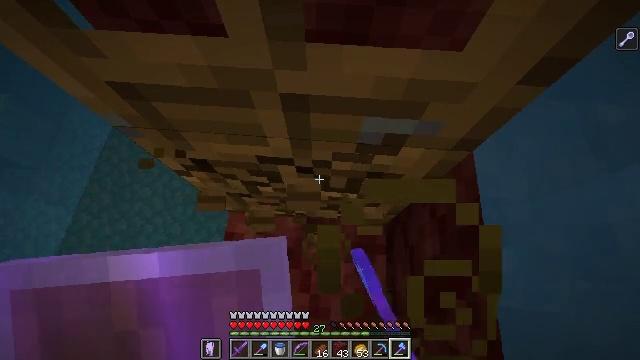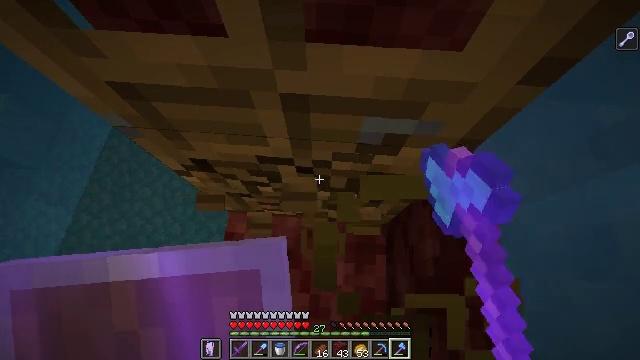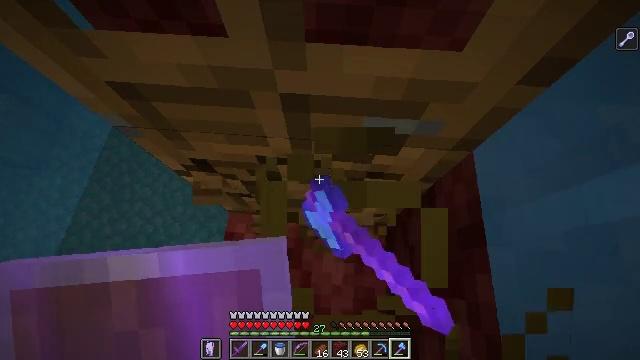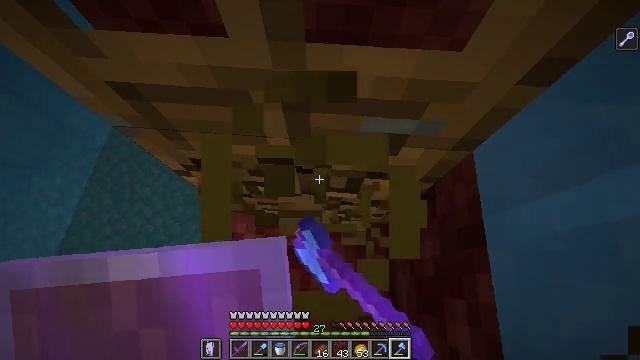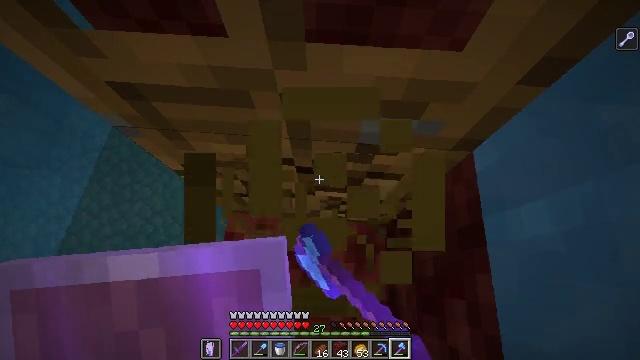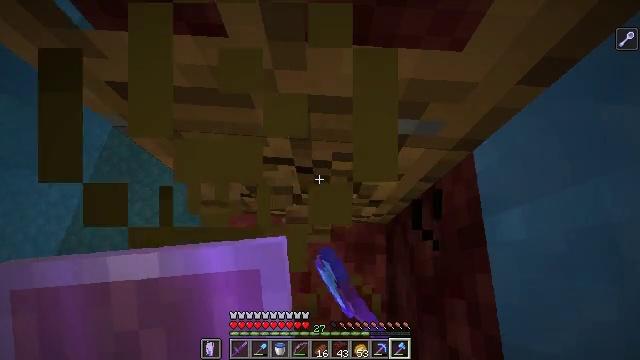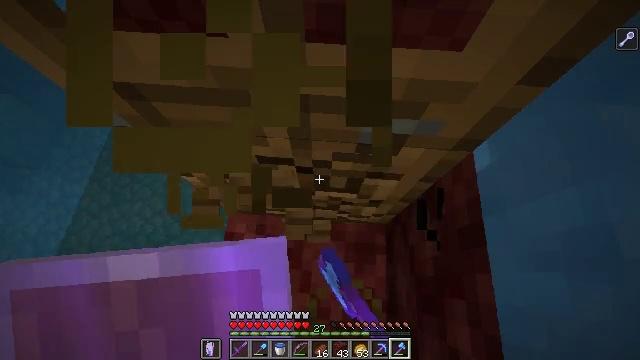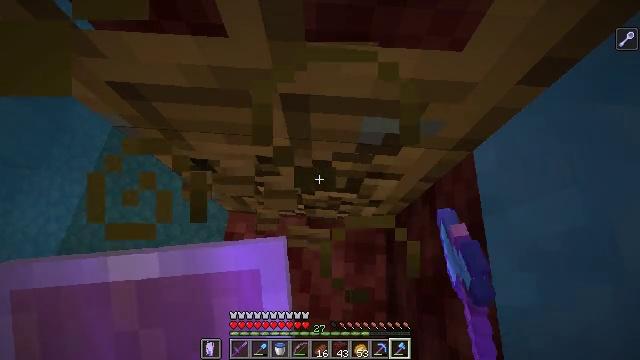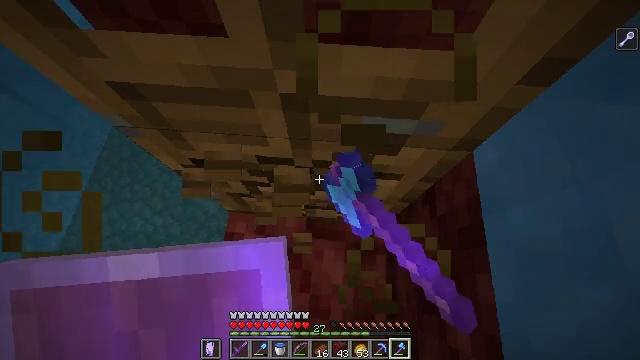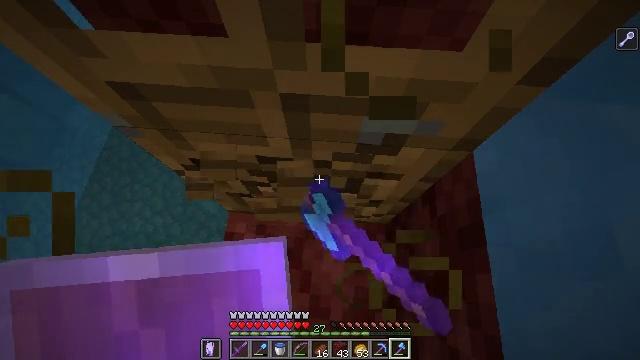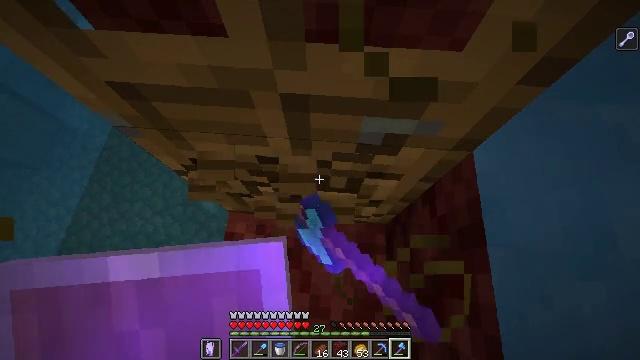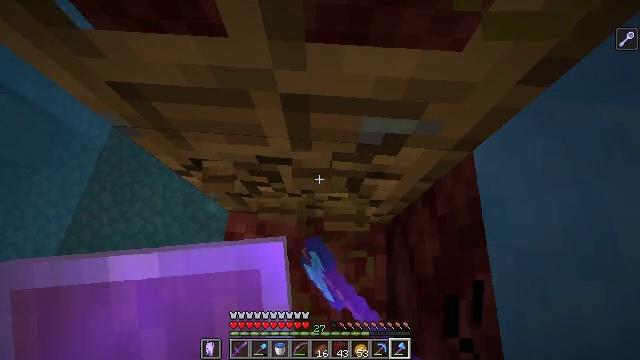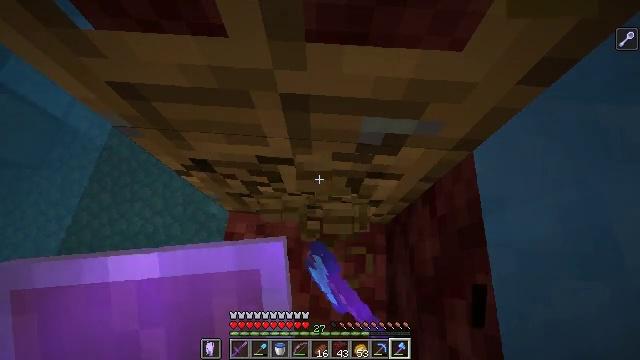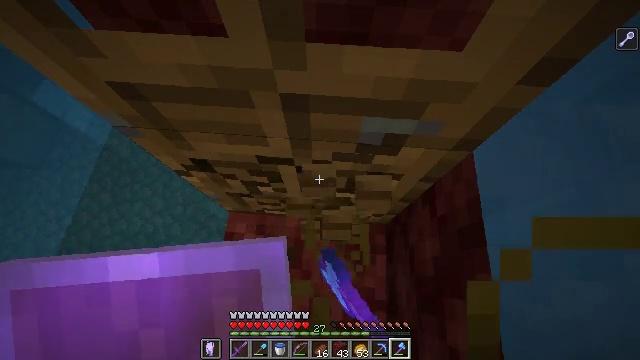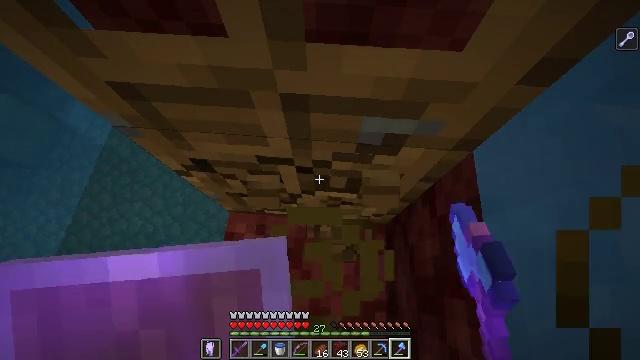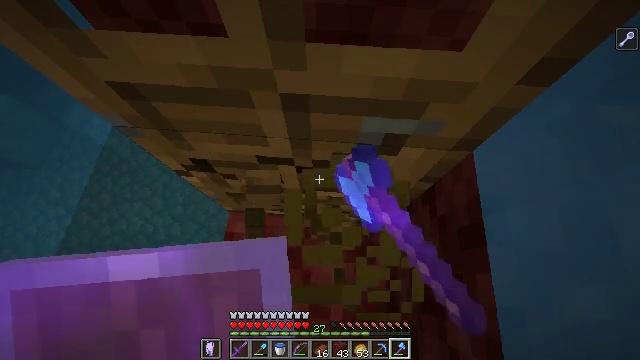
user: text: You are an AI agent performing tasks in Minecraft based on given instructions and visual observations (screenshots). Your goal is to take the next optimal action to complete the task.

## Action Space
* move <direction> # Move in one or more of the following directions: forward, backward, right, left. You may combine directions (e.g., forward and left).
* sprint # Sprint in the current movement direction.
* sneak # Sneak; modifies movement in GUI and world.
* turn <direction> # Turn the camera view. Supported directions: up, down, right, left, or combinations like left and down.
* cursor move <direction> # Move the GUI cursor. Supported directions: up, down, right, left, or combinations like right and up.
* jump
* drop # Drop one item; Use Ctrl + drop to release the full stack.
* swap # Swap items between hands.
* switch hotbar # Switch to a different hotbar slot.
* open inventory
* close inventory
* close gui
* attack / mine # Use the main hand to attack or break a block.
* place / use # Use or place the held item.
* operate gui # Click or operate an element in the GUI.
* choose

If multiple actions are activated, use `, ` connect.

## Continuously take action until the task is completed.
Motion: motion action
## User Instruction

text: Collect the oak door by breaking it.
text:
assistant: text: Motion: attack / mine
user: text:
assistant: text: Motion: attack / mine
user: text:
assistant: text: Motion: attack / mine
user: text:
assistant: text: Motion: attack / mine
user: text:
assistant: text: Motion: attack / mine
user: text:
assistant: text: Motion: attack / mine
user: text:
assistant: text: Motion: attack / mine
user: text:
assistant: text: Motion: attack / mine
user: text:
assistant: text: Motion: attack / mine
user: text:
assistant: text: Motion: attack / mine
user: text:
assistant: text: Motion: attack / mine
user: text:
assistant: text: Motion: attack / mine
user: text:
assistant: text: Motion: attack / mine
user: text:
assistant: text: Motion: attack / mine
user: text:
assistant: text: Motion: attack / mine
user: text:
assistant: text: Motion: attack / mine
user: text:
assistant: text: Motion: attack / mine
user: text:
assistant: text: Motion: attack / mine
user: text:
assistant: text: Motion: attack / mine
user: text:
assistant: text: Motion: attack / mine
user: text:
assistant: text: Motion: attack / mine
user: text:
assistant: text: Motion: attack / mine
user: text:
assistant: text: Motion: attack / mine
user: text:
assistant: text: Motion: attack / mine
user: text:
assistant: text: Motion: attack / mine
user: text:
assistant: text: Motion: attack / mine
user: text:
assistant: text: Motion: attack / mine
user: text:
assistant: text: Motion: attack / mine
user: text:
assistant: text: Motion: attack / mine
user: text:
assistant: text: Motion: attack / mine